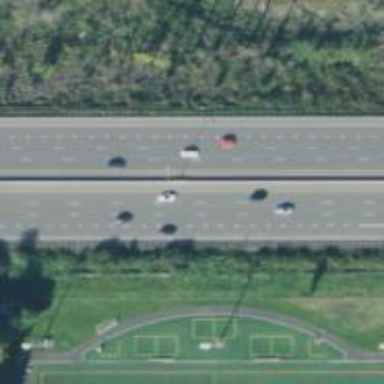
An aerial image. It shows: Motorway.